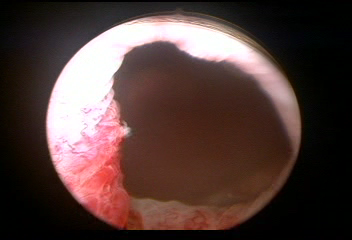
Modality: WLC
Class: Normal mucosa
Bladder cancer association: No